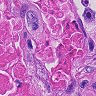
Metastatic tissue present: yes